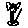
Label: cat